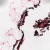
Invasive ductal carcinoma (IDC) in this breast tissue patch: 0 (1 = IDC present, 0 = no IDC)